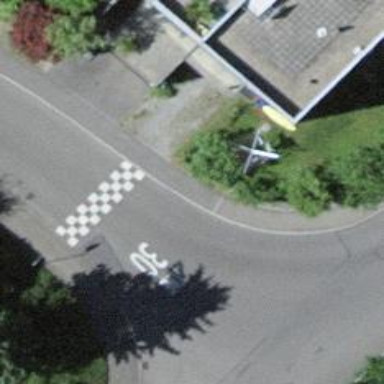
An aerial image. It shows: Unmarked road crossing.